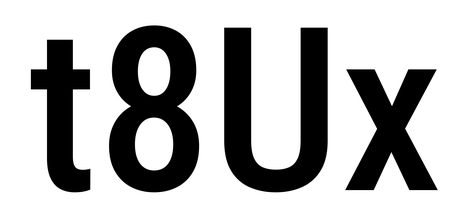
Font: Roboto_Condensed_Medium